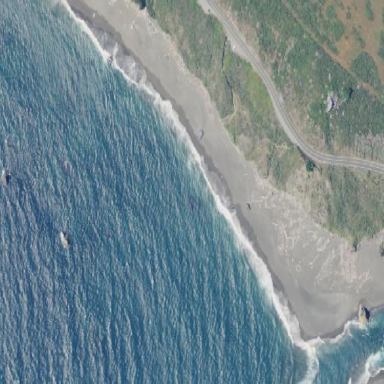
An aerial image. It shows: Scenic beach with natural beauty.